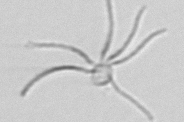
Label: Ophiaster